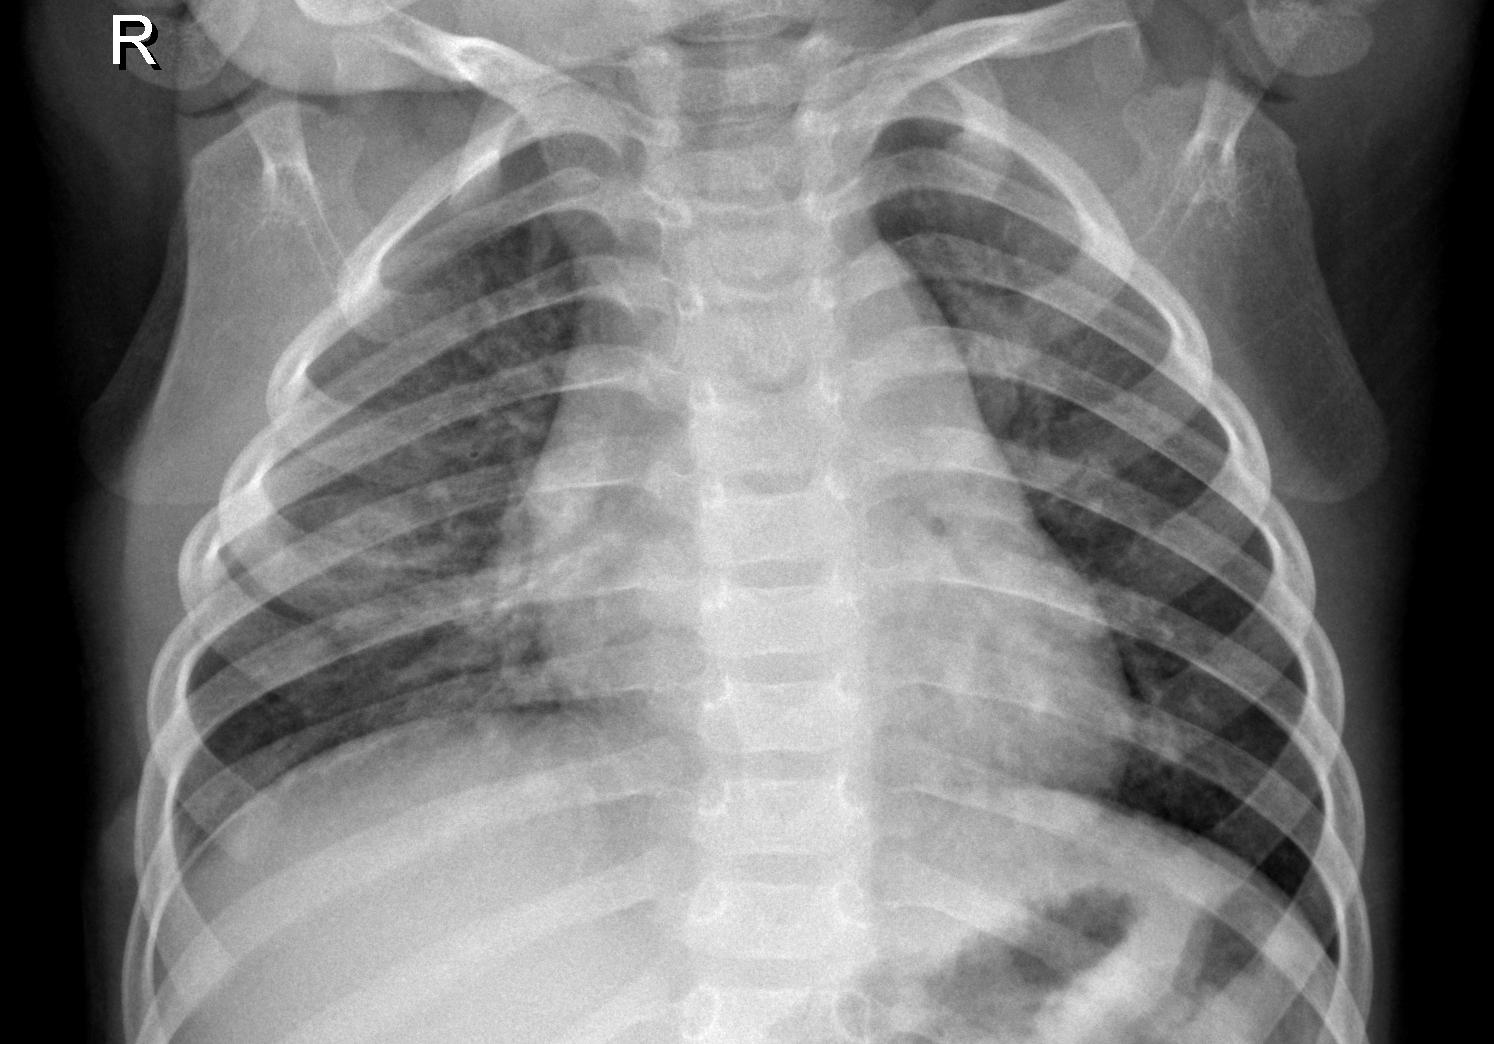
Diagnosis: PNEUMONIA